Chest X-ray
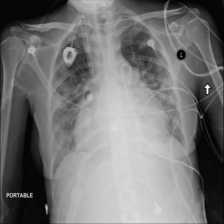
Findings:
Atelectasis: negative
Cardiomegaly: negative
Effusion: positive
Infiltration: negative
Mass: negative
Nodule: negative
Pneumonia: negative
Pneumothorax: negative
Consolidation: negative
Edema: negative
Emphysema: negative
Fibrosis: negative
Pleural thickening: negative
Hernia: negative